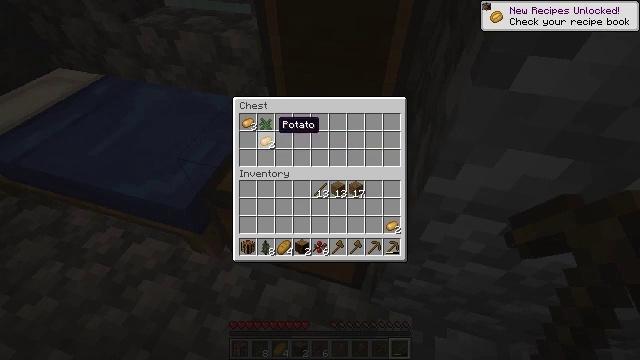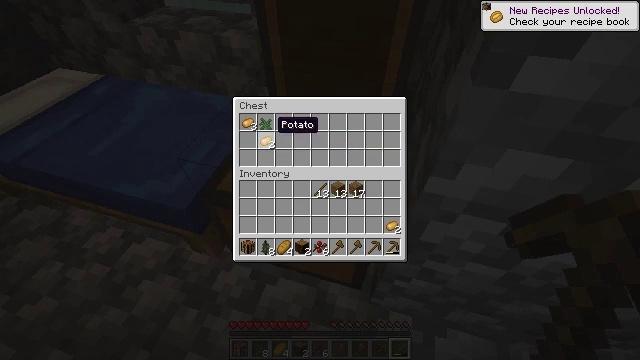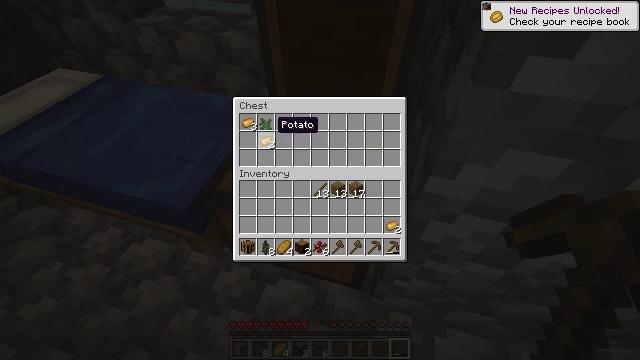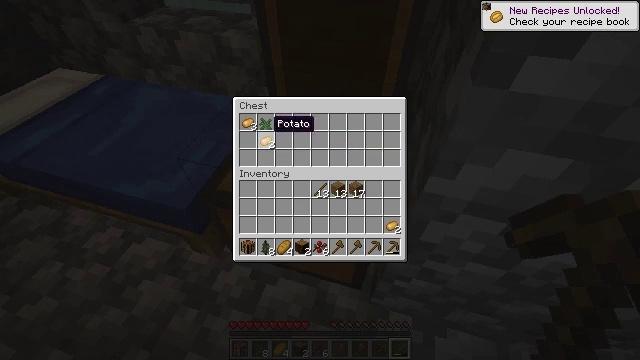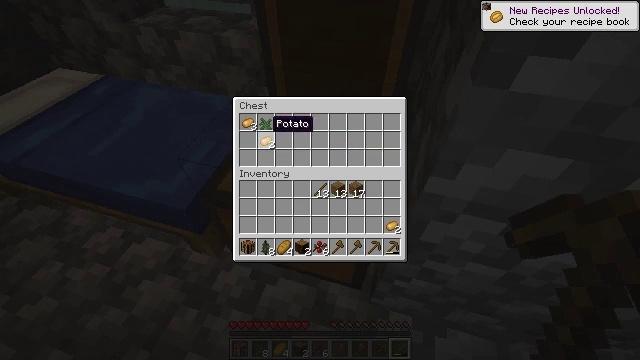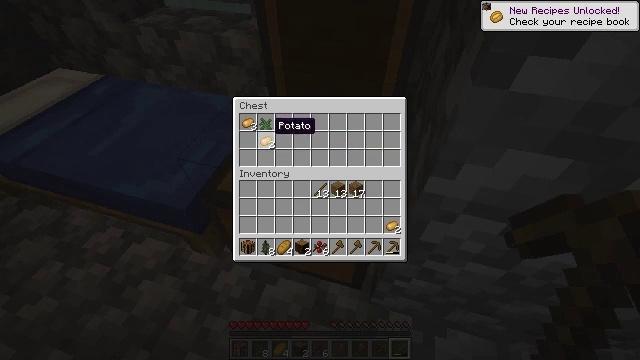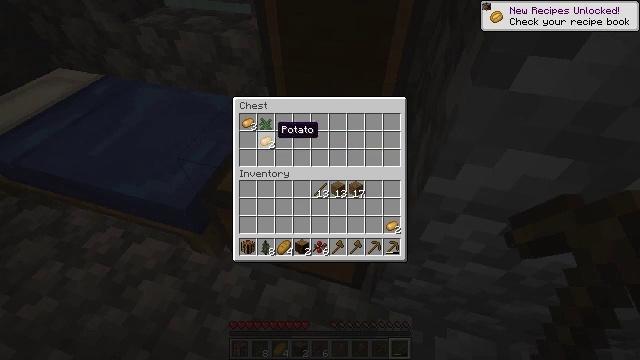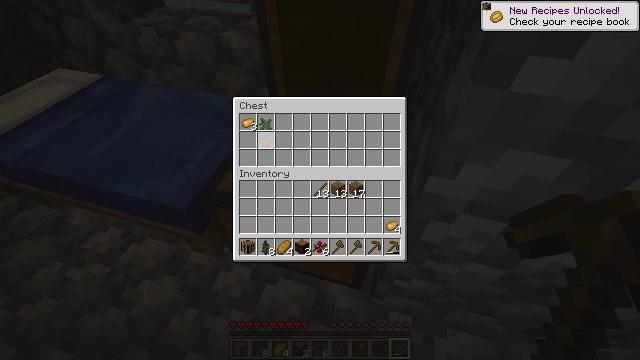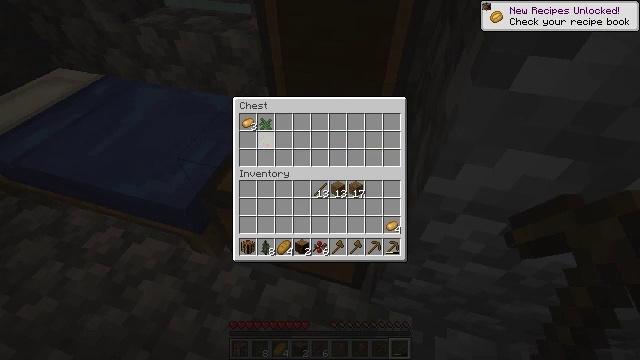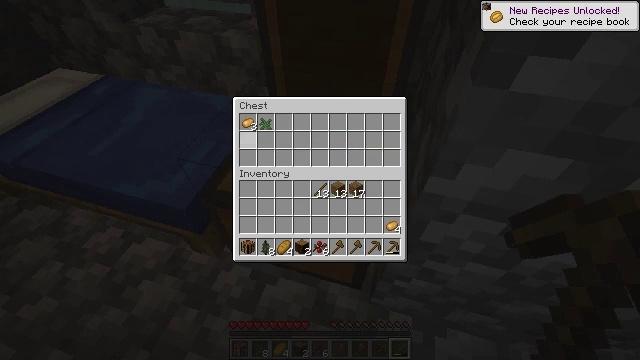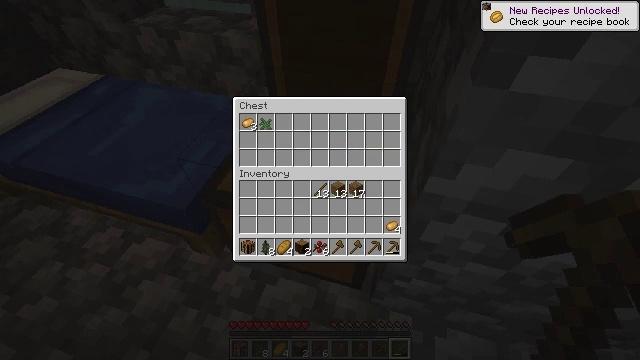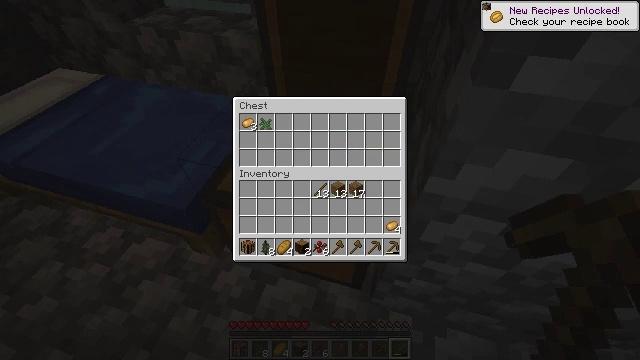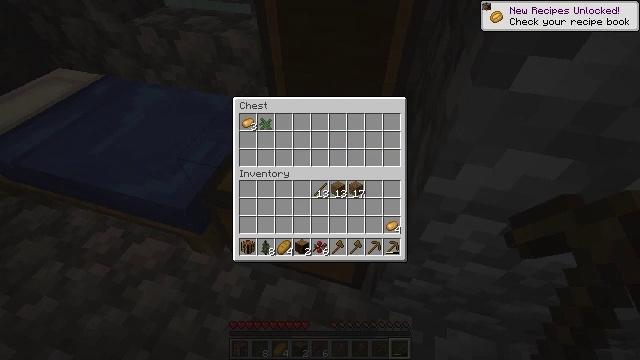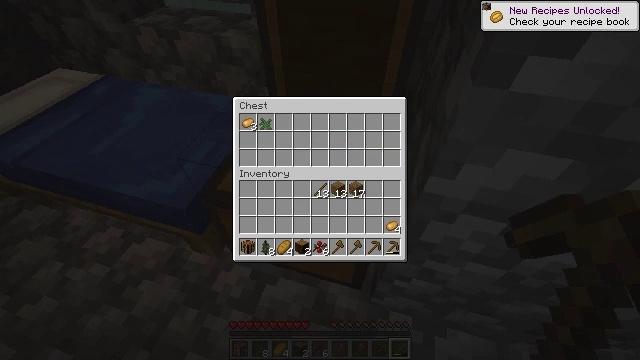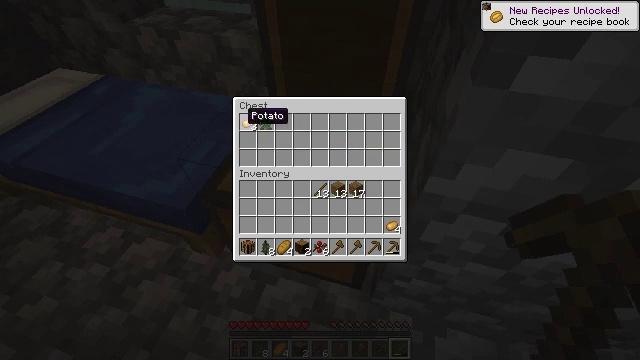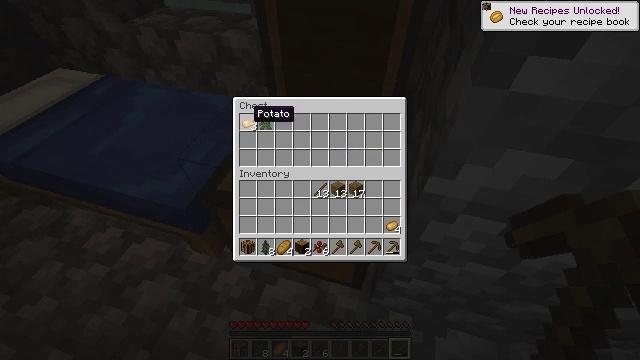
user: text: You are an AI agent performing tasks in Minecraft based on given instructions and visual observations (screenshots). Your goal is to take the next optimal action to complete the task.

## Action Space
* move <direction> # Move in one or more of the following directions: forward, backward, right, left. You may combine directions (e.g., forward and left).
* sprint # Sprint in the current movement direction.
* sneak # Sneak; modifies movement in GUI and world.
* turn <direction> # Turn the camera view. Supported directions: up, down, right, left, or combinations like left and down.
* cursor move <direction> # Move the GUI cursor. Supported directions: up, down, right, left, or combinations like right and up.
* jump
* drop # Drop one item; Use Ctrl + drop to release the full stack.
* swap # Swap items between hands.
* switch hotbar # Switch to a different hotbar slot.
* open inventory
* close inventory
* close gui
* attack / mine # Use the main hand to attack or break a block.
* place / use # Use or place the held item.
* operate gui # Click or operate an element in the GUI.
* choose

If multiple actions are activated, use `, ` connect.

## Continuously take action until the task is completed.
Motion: motion action
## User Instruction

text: Break the spruce leaves to clear the area.
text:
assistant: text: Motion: sneak
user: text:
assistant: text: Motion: sneak
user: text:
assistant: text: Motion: sneak
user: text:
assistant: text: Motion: sneak
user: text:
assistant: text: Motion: sneak
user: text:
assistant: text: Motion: sneak
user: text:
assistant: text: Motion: sneak, operate gui
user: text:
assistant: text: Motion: sneak, operate gui
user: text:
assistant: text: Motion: sneak, cursor move left
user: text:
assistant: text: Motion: sneak, cursor move left
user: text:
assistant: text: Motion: sneak
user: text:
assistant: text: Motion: sneak, cursor move right
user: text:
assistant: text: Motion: sneak
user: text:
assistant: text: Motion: sneak, cursor move right
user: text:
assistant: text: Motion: sneak
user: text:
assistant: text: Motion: sneak
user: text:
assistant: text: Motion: sneak
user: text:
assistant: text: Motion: sneak, operate gui
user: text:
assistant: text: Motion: sneak, operate gui
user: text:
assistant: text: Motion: sneak, operate gui
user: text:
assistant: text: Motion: sneak
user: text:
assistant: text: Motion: sneak
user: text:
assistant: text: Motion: sneak
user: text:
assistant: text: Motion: sneak
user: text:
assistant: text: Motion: sneak
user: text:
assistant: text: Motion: sneak
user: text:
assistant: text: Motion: sneak
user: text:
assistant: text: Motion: sneak
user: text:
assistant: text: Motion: sneak
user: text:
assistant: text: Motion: sneak